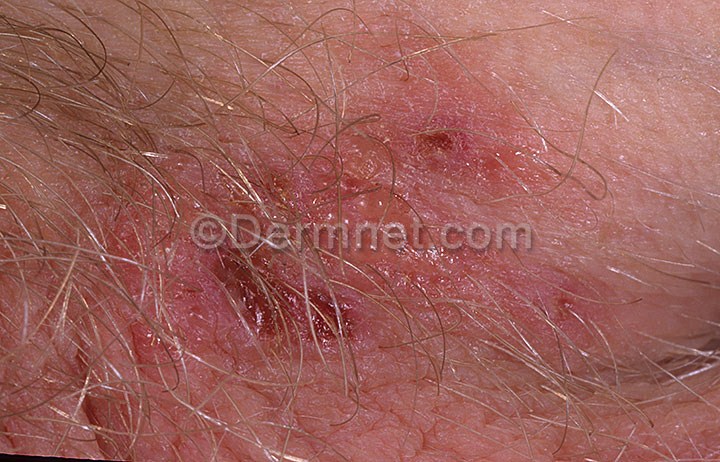
Disease: Herpes HPV and other STDs Photos